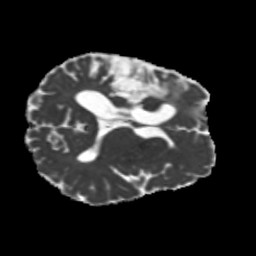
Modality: MD
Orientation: axial
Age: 39
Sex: male
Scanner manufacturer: siemens
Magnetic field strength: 3 T
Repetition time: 5.25 s
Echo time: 0.08 s